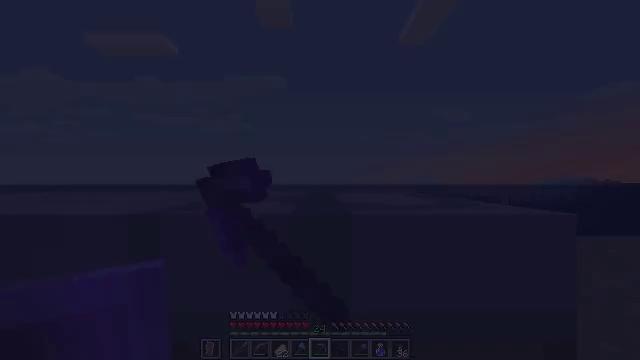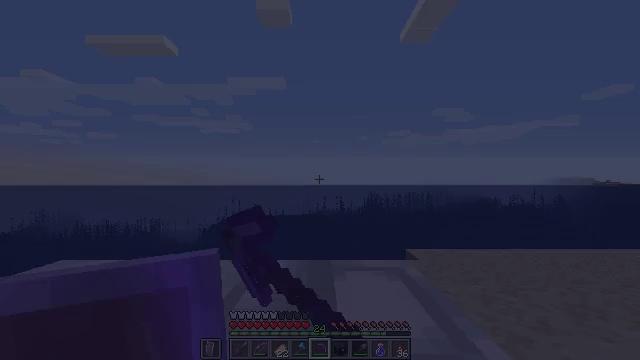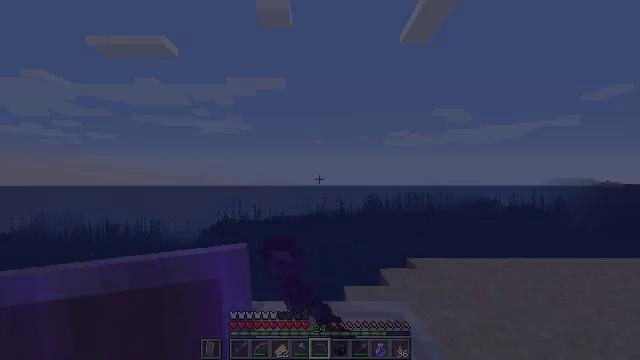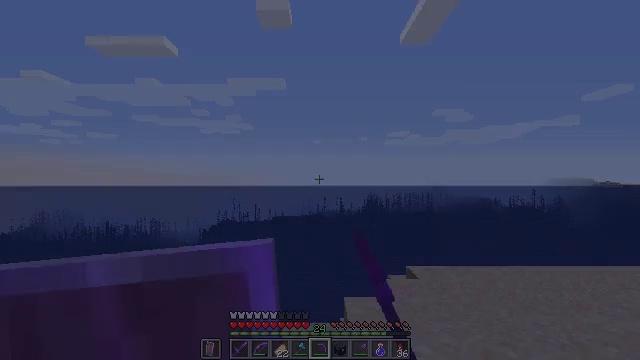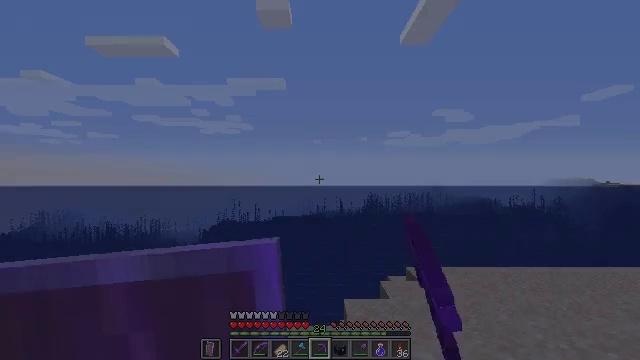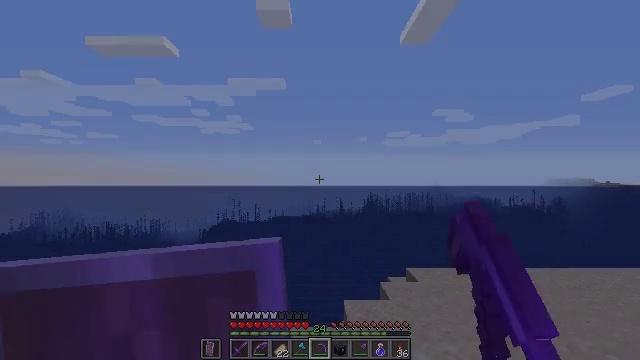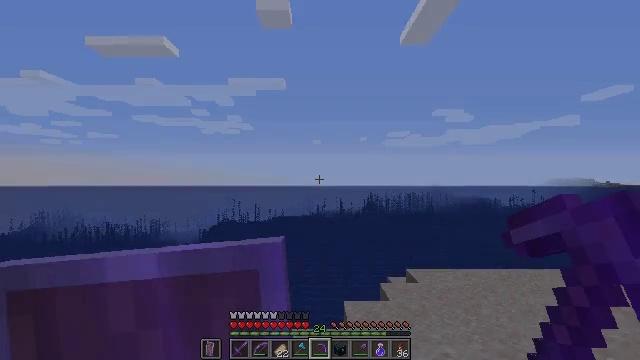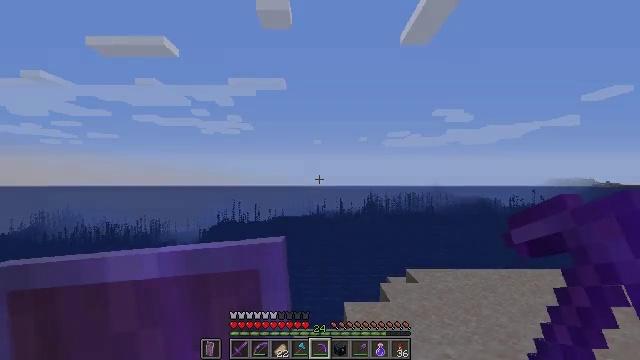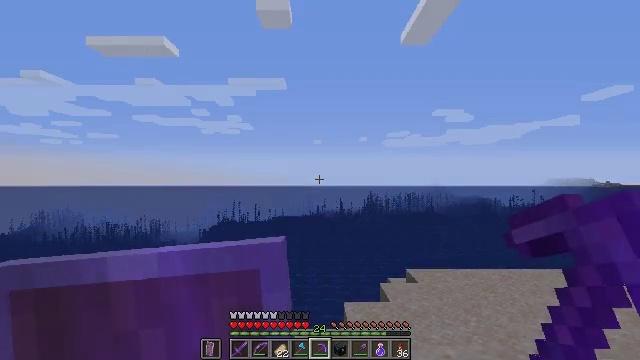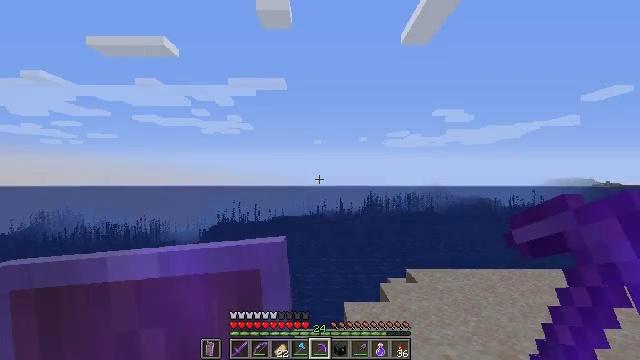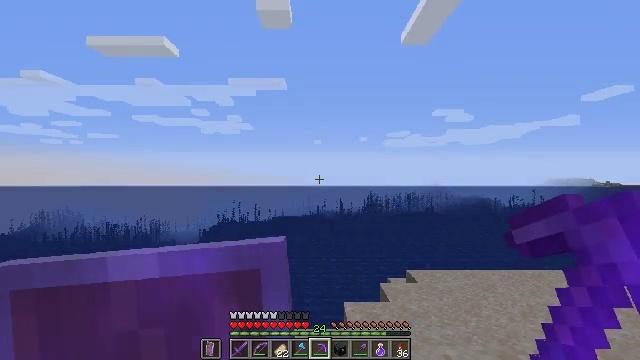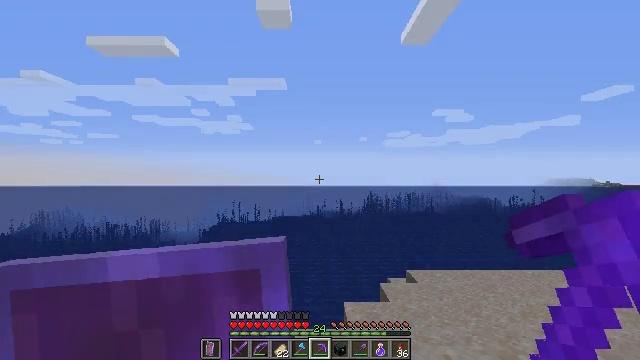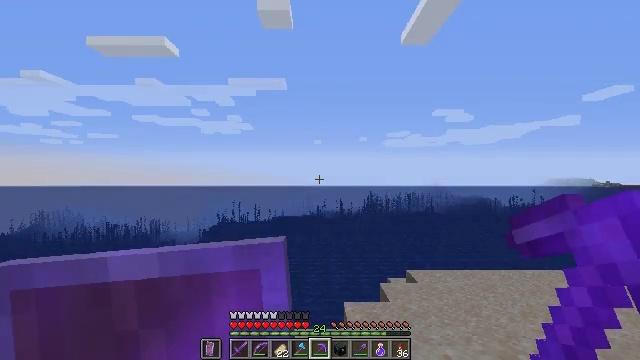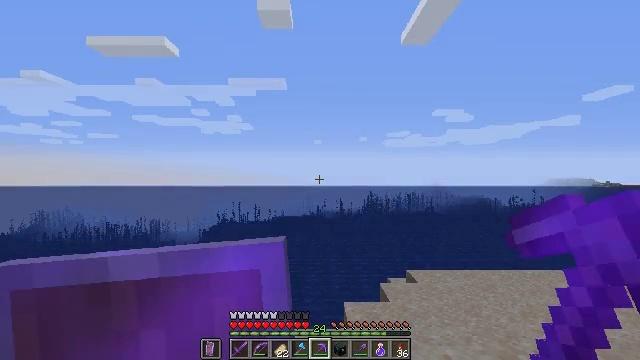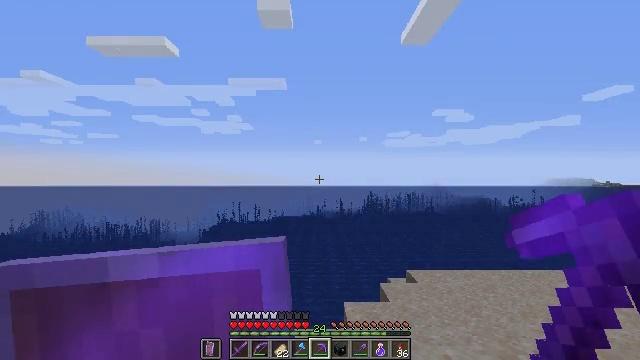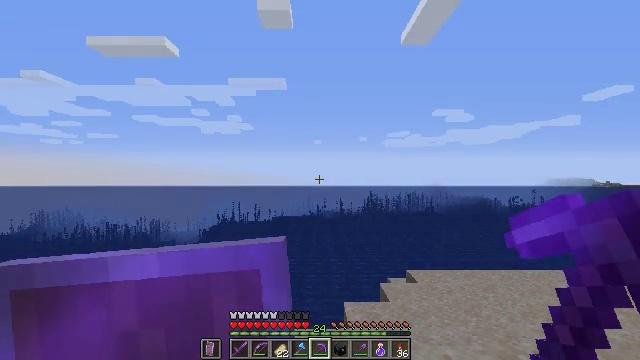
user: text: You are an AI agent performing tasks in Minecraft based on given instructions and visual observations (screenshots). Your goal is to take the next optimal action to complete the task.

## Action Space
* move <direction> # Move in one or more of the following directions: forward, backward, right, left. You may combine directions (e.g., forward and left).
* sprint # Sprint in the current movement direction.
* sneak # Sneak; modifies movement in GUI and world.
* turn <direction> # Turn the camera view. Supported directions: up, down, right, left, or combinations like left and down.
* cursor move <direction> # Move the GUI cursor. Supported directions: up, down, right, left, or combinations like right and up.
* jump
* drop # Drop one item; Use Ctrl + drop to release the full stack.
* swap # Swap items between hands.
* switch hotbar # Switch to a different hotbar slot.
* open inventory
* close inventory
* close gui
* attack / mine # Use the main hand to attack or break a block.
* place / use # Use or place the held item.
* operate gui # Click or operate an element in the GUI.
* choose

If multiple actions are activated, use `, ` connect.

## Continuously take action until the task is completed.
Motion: motion action
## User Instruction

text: Retrieve the white bed for later use.
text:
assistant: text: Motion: no_op
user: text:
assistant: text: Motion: no_op
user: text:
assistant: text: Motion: no_op
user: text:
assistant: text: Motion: no_op
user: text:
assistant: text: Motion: no_op
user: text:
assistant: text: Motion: no_op
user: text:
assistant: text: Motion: no_op
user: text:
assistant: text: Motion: no_op
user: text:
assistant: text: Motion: no_op
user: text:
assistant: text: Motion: no_op
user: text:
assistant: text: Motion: no_op
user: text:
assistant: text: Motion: no_op
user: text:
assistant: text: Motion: no_op
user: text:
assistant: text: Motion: no_op
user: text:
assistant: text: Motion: no_op
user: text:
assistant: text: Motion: no_op
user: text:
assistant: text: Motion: no_op
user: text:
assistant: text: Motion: no_op
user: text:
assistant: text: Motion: no_op
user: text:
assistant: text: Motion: no_op
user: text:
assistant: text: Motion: no_op
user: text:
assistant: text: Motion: no_op
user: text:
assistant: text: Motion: turn right and down
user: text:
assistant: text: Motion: turn right and down
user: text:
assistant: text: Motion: turn right and down
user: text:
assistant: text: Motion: turn down
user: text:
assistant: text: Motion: turn right and down
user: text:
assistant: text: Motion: turn right and down
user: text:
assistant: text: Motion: turn right and down
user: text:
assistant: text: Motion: no_op